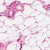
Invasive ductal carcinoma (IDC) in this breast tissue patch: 0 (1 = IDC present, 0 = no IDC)